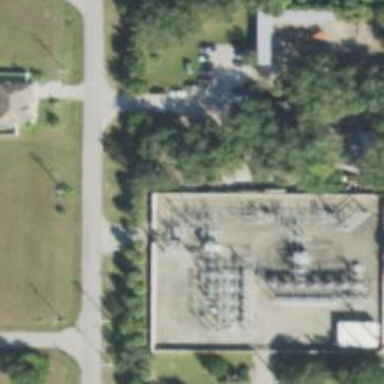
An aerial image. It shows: Switch used for power control.